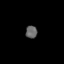
Tissue: lung
Cell type: Fibroblasts
Senescence score: 0.5459
Nuclear area (px): 145
Mean DAPI intensity: 98.283